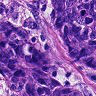
Metastatic tissue present: yes